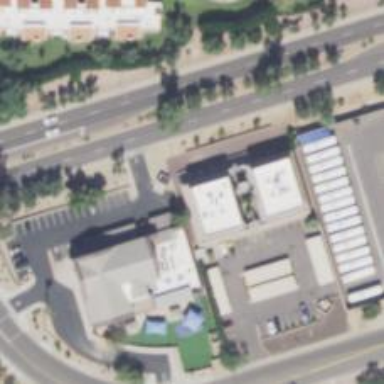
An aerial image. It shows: Healthcare clinic.